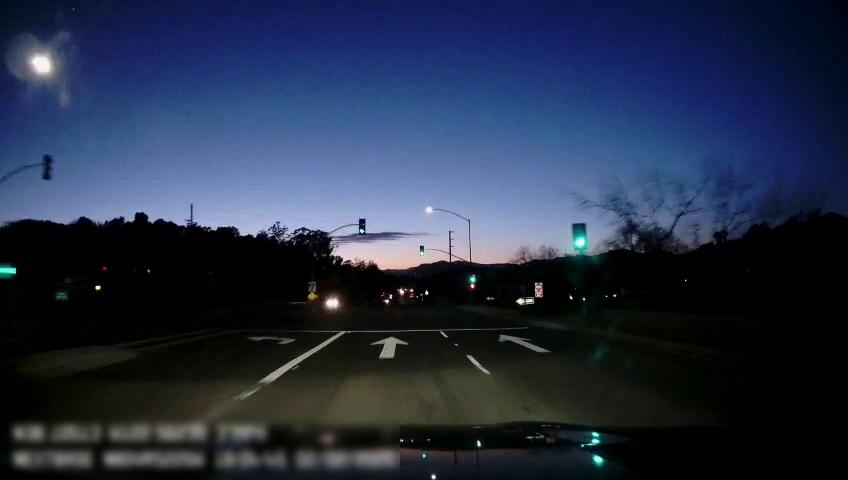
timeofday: Dusk/Dawn/Twilight
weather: Other
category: Drivable Space
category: Lanes | Alternate Lane
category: Lanes | Alternate Lane
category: Lanes | Alternate Lane
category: Lanes | Opposite Lane
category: Traffic | Lights
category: Traffic | Signs
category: Traffic | Signs
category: Traffic | Lights
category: Traffic | Lights
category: Traffic | Signs
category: Traffic | Signs
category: Traffic | Lights
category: Traffic | Lights
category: Traffic | Signs
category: Traffic | Signs